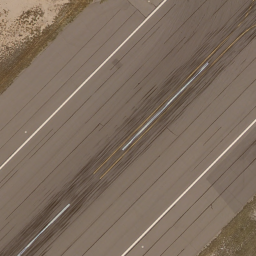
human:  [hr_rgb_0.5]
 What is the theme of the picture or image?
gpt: runway